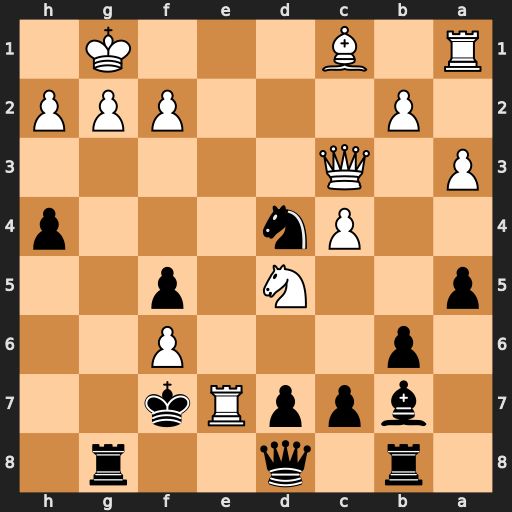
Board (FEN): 1r1q2r1/1bppRk2/1p3P2/p2N1p2/2Pn3p/P1Q5/1P3PPP/R1B3K1
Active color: b
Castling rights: -
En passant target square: -
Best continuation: Qxe7 Nxe7 Ne2+ Kf1 Nxc3